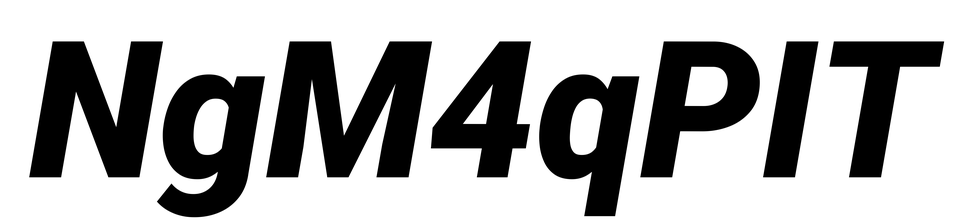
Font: Roboto-Italic_Black_Italic